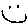
Label: smiley face